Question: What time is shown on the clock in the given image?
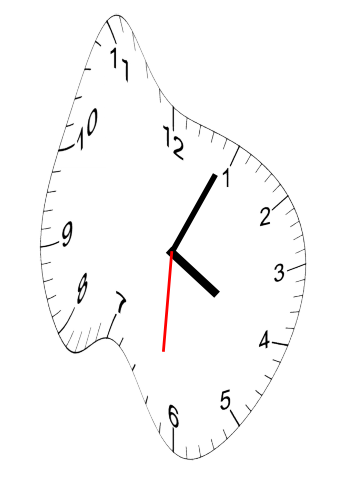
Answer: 04:04:31